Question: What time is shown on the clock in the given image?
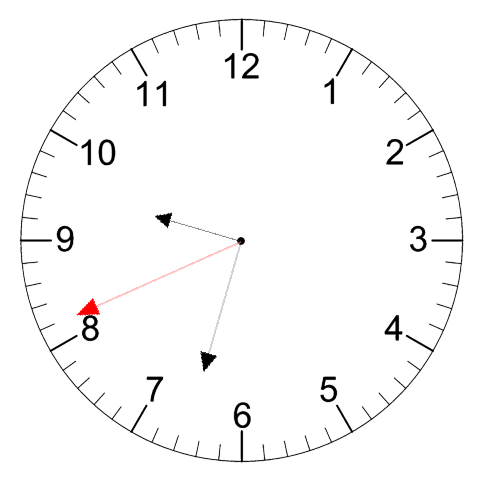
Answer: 09:32:41